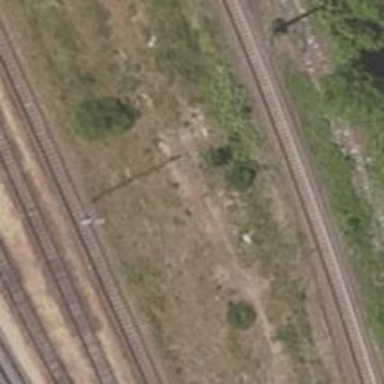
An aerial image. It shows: Abandoned railway.